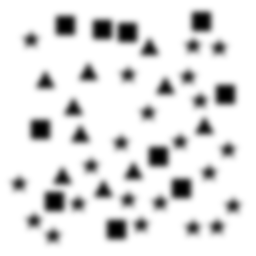
Squares: 10
Triangles: 10
Stars: 22
Total shapes: 42